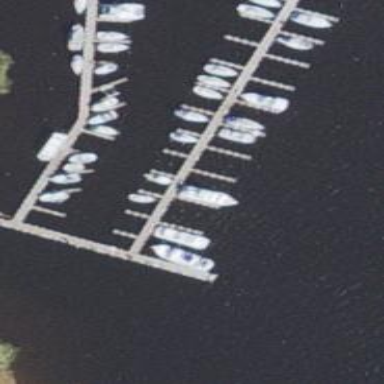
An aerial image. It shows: Pier with mooring facilities.